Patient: sex M, age 77
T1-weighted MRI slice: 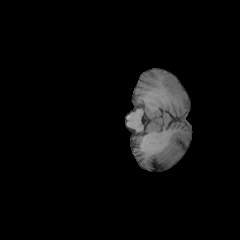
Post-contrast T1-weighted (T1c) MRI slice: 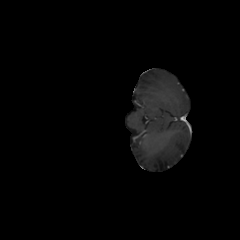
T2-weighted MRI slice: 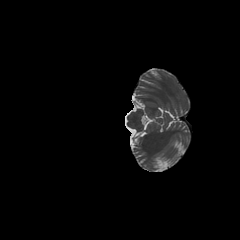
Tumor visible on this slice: no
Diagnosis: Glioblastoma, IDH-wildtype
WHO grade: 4